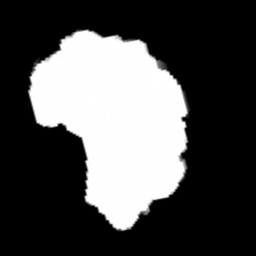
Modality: FA
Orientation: sagittal
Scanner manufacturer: siemens
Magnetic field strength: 3 T
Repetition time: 3.6 s
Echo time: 0.092 s